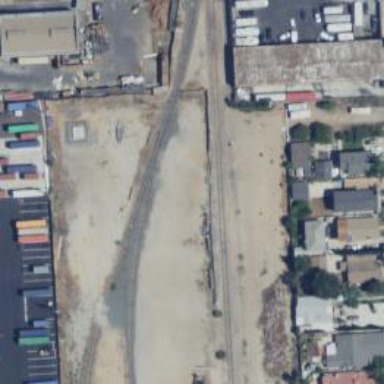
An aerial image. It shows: Rail spur service.